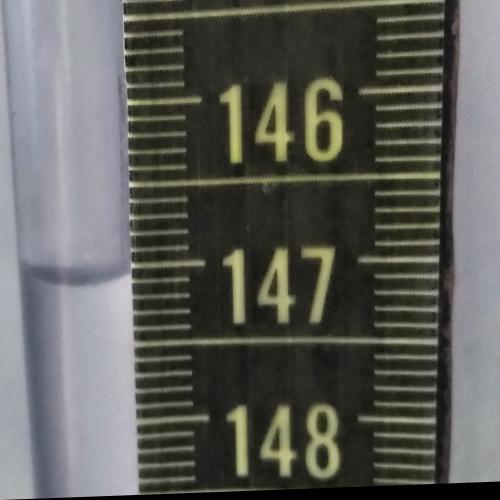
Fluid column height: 147.1 cm